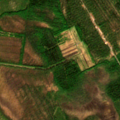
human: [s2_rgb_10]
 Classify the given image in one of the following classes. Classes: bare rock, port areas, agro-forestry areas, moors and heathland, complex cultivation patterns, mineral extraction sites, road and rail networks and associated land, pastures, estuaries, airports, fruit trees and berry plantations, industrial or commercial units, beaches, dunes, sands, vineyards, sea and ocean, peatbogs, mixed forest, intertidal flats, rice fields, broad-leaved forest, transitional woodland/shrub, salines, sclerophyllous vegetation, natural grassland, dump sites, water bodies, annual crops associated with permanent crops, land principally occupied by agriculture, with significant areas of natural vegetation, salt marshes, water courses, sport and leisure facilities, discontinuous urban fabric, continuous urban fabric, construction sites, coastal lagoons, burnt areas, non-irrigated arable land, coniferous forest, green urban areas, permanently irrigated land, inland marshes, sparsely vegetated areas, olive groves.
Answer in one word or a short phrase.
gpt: mixed forest, transitional woodland/shrub